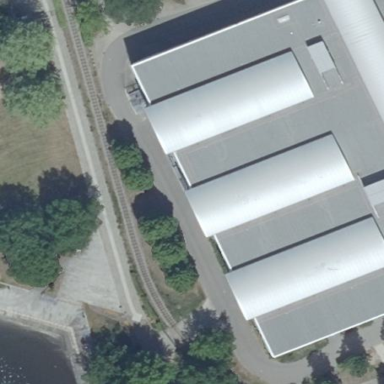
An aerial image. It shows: Building with round metal roof oriented along its structure.